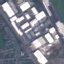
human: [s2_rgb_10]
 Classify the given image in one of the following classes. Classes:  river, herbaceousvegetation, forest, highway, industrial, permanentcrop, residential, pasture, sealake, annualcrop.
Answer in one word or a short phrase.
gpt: Industrial